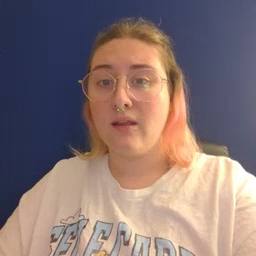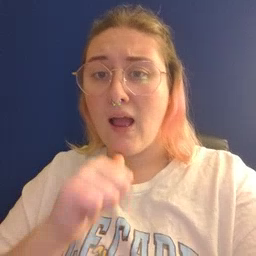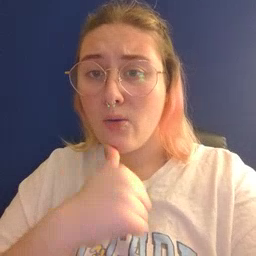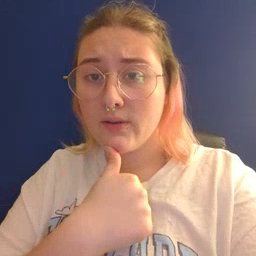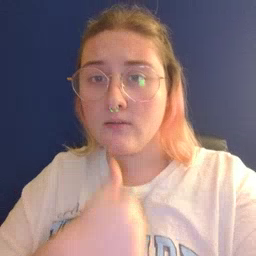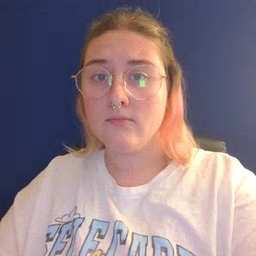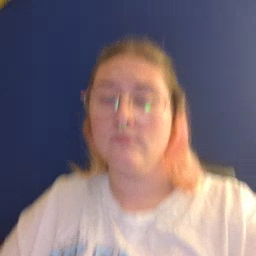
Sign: owie